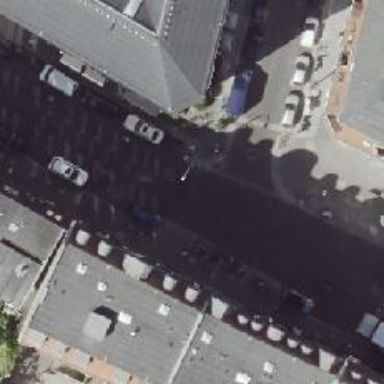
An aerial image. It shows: Unmarked crossing on footway.